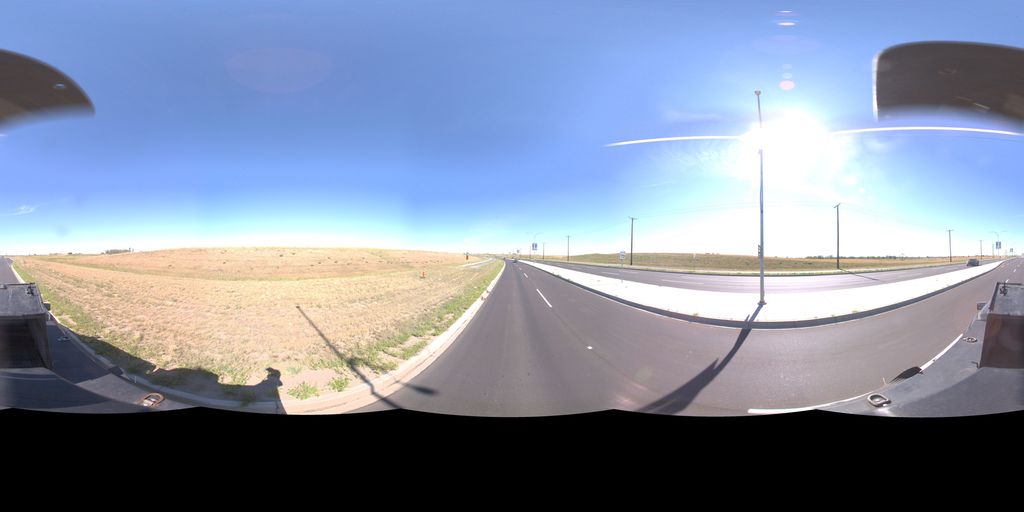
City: saskatoon